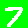
Digit: 7